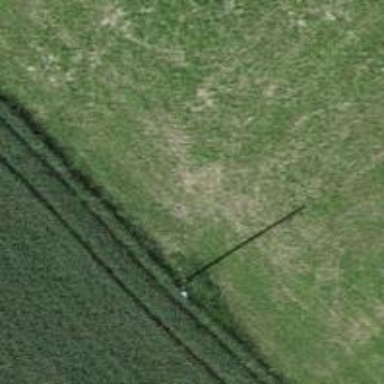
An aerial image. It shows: Power pole.